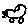
Label: car